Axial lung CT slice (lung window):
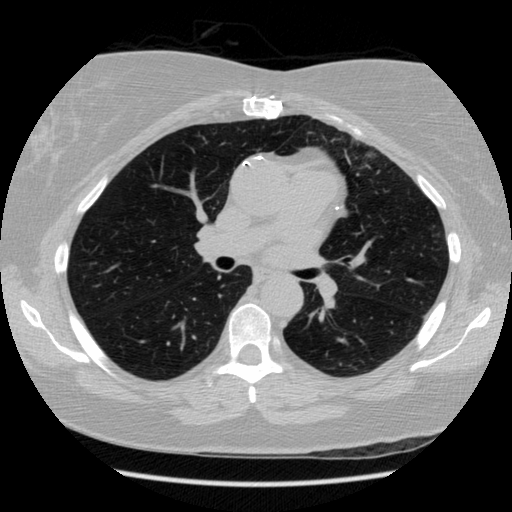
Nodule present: no